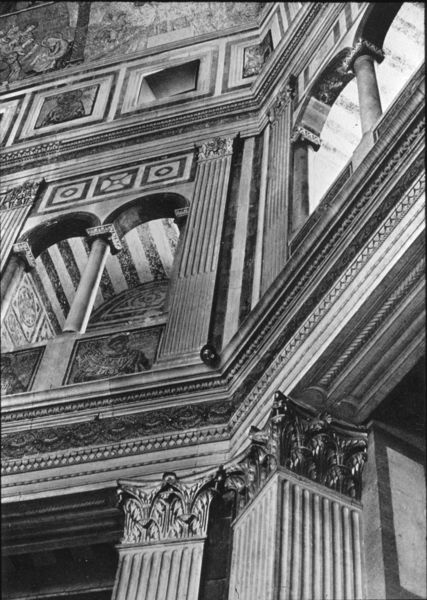
Titel: Battistero San Giovanni (Innenraum, Empore)
Standort: Firenze
Institution: Battistero San Giovanni
Schlagwörter: dunkel, schatten, weiß, fenster, grau, hell, licht, pfeiler, raum, schwarz, säule, säulen, blick, gebäude, malerei, muster, ornament, wand, architektur, rahmen, stein, innenraum, kirche, decke, innen, gotik, rund, balkon, bilder, ecke, bogen, italien, formen, pilaster, rundbogen, treppen, arch, arches, architecture, balcony, church, columns, white, window, women, black, bordüre, gray, grey, old, painting, room, wall, windows, detail, ornamente, verzierung, streifen, pattern, patterns, picture, aufgang, perspective, hoch, galerie, halle, foto, fotografie, oben, photographie, rechtecke, bögen, eckig, palast, schwarzweiss, kapitelle, kapitell, photo, fries, quadrate, geometrisch, sims, architrave, man, fresken, building, kapelle, historismus, kanneluren, heilige, deckengemälde, bänder, korinthisch, black and white, sketch, saint, quadrat, eierstab, paintings, ikone, innenarchitektur, door, abstract, marble, lisenen, akanthus, nach oben, romanisch, archway, design, architekur, walls, ceiling, doppelfenster, art, aachen, geometric, eckansicht, angles, lines, gaden, aufblick, stripes, pillar, hinauf, relief, carving, saints, alhambra, mosaic, angle, cornice, photograph, photography, potrait, pole, halo, kanelierung, eckke, arcade, light and dark, t, s, pillars, panel, carvings, up, rennaisance, upward, deg, haalle